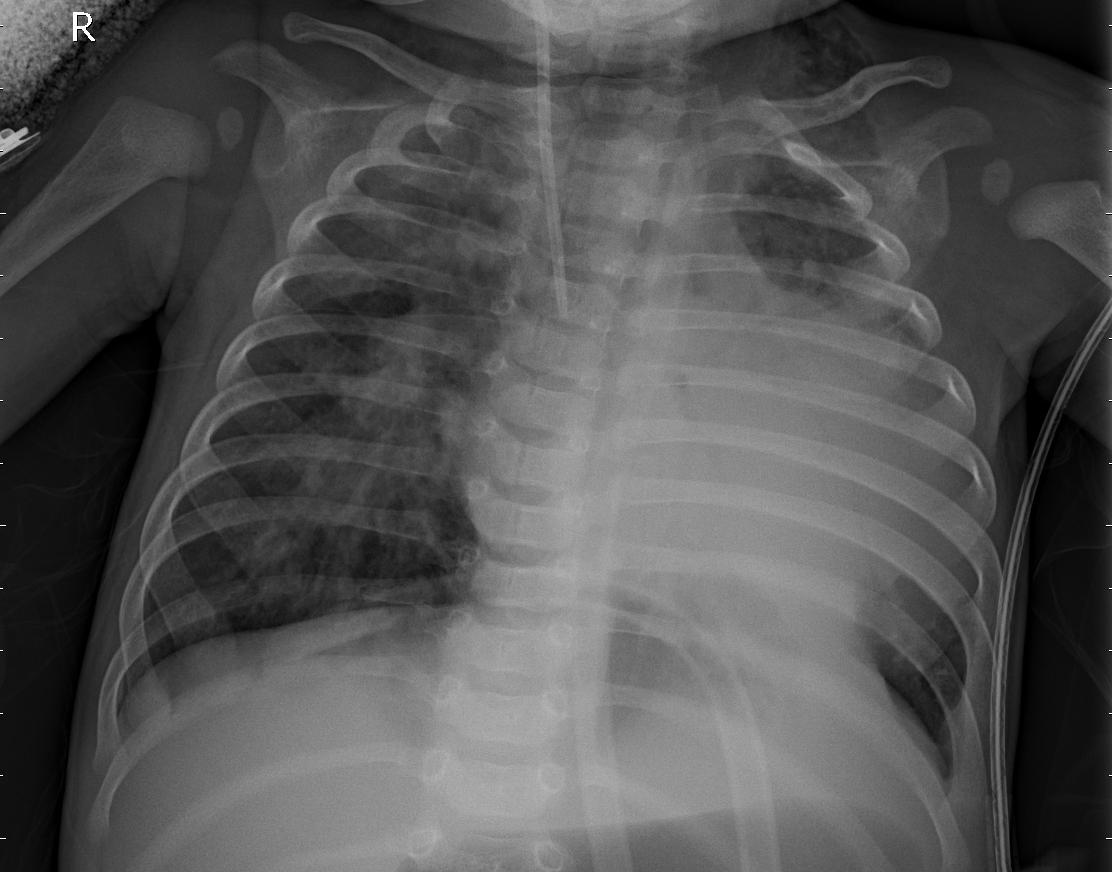
Diagnosis: PNEUMONIA